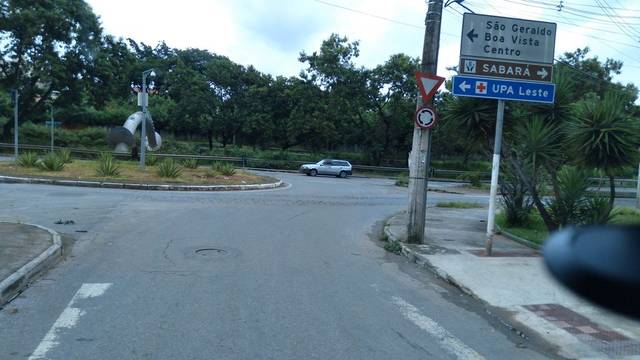
Region: Brazil
Coordinates: -19.905, -43.895